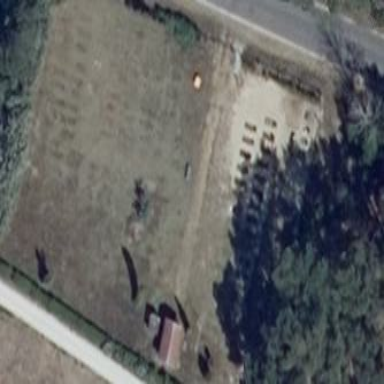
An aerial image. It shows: Cemetery.